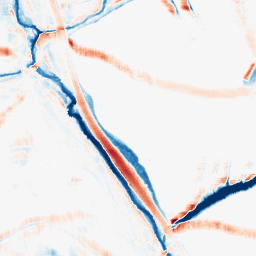
Category: morphological
Decomposition family: morphological_square
Decomposition parameters: operation: average
size: 15
Upsampling method: quadratic
Upsampling parameters: scale: 2
Upsampling scale: 2